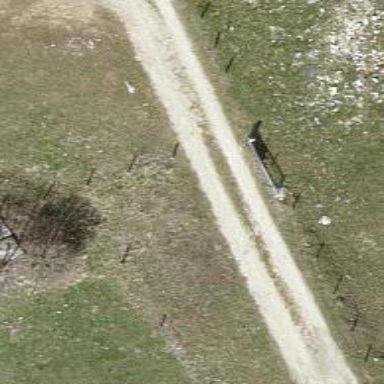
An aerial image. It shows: Cattle grid.